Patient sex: M
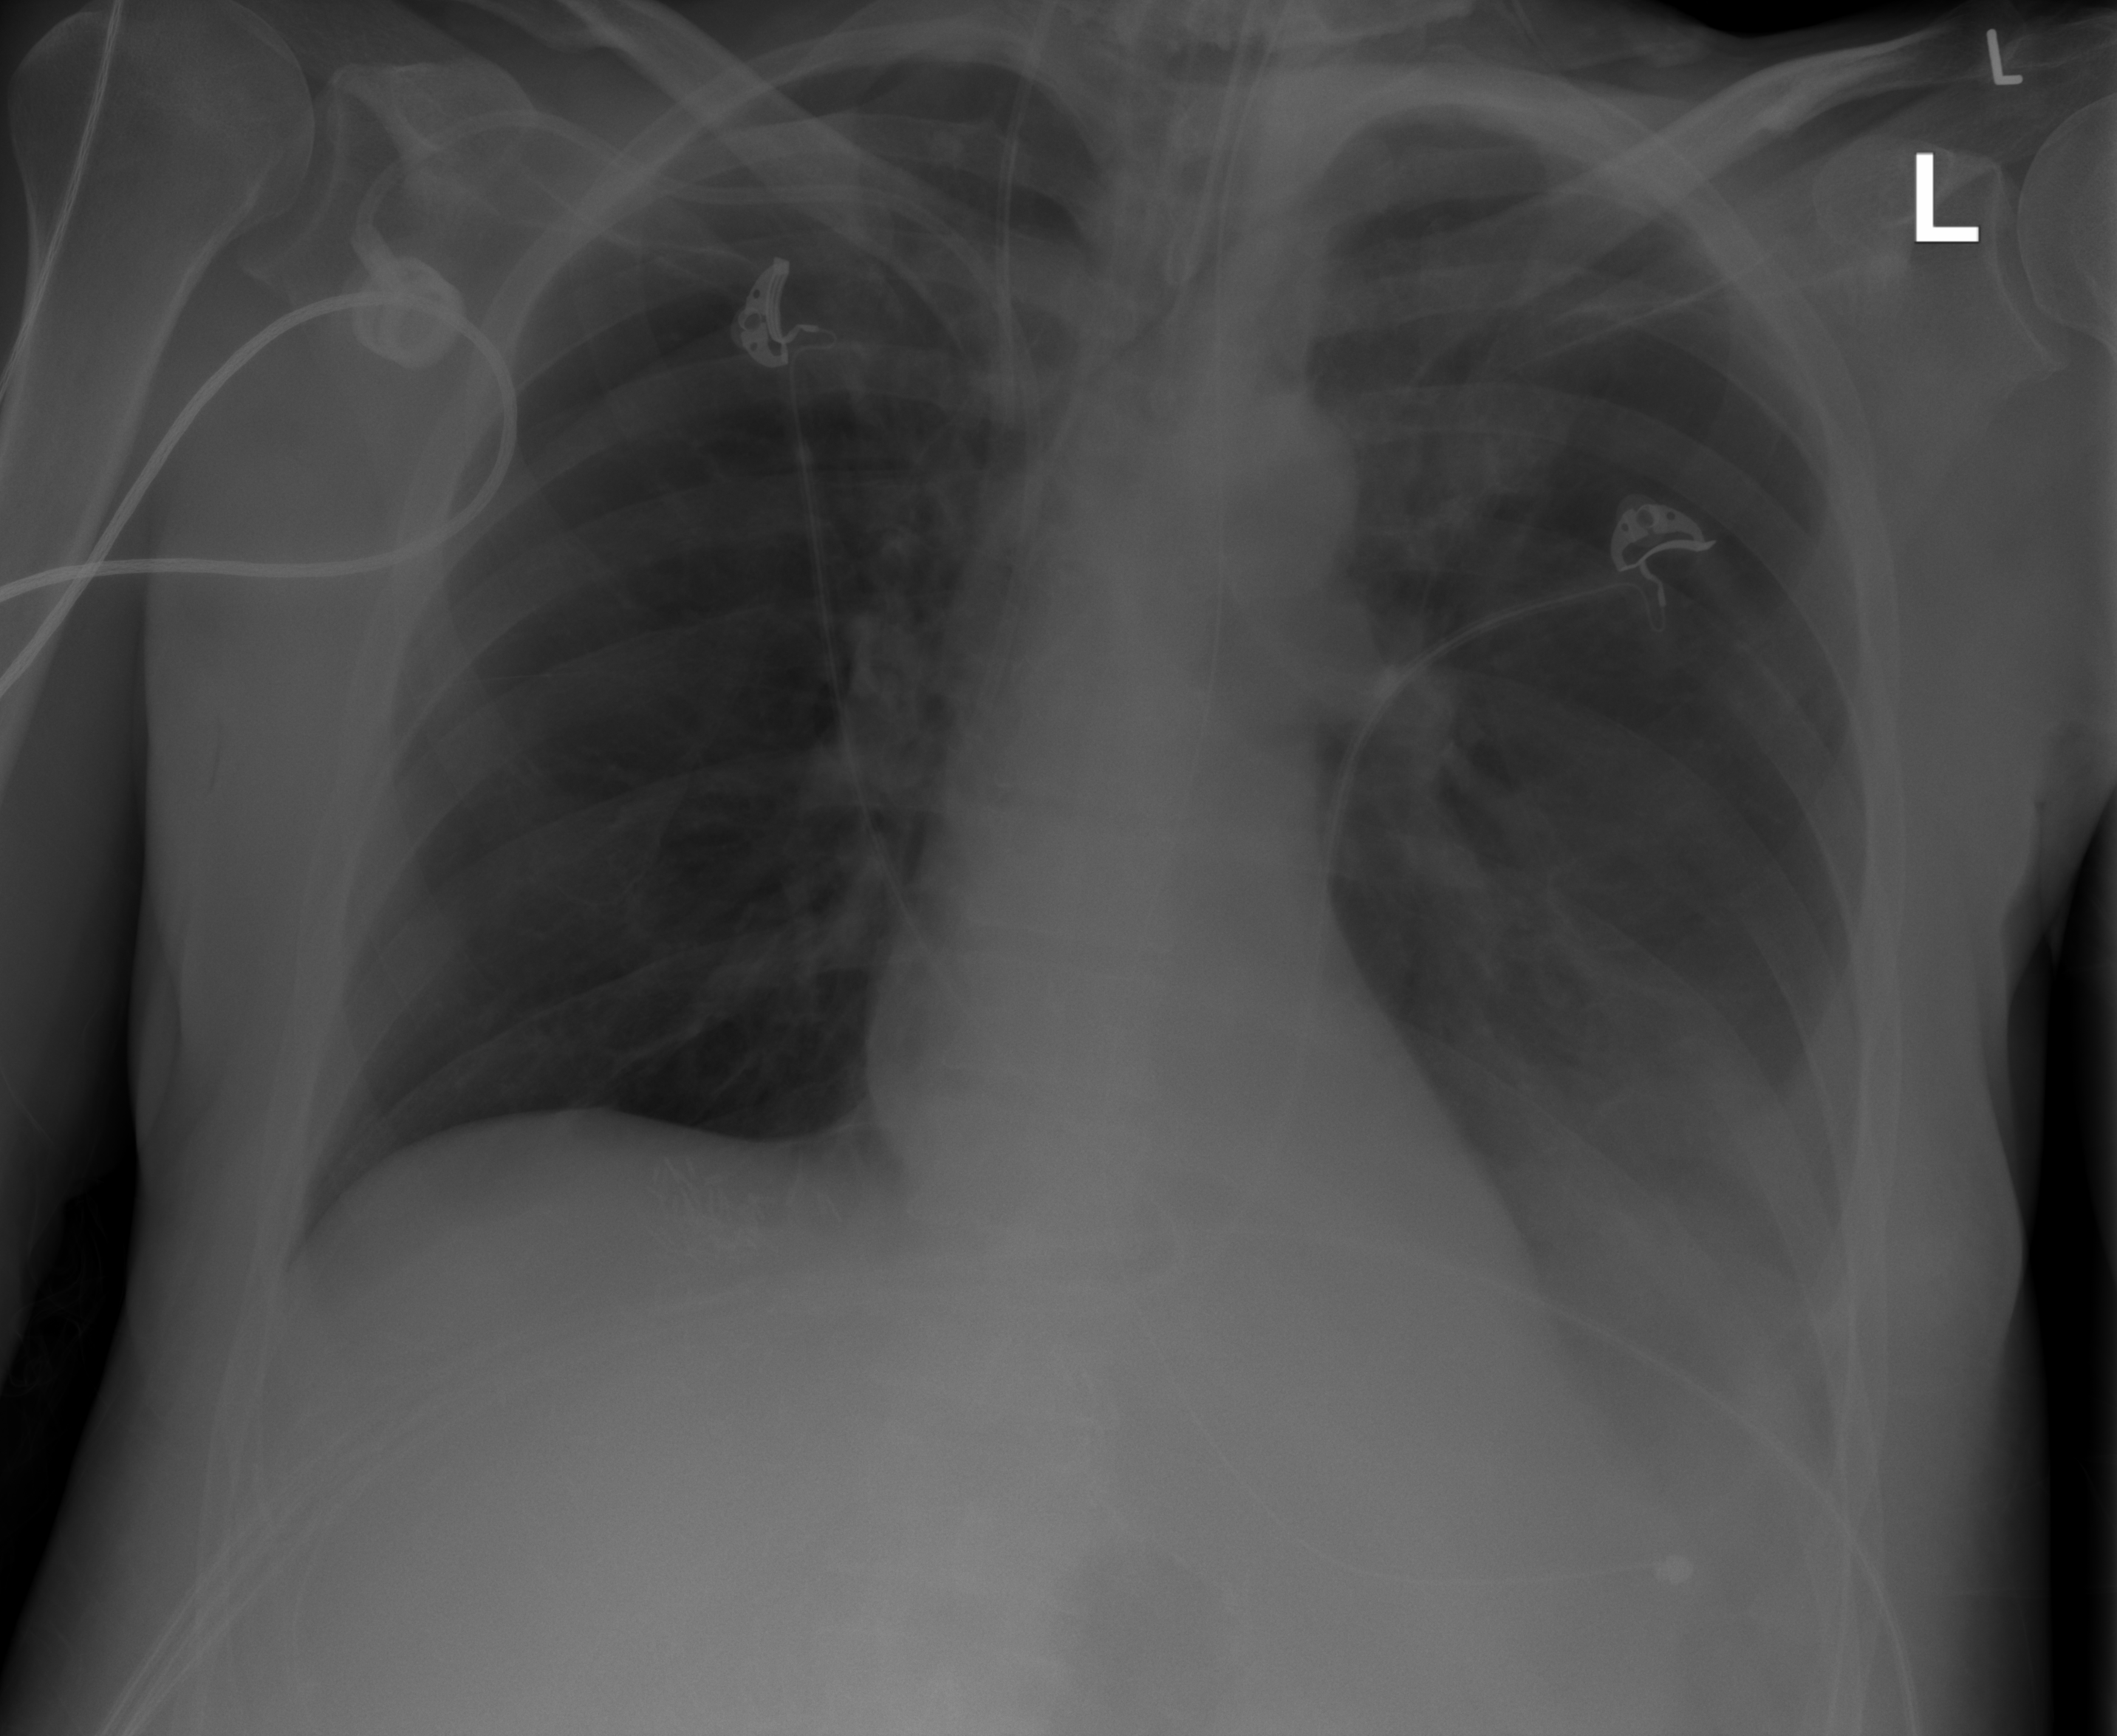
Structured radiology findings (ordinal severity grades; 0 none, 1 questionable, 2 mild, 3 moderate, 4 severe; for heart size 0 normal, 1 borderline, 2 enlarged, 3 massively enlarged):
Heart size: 0
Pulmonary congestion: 0
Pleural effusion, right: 0
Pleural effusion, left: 2
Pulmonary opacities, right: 0
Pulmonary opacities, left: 0
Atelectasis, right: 0
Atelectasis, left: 2